Question: I am new to WPF/Xaml and searched for this issue I am facing but found it tough. Requesting some help on this.
I need to display usercontrols (DATABOUND) (horizontally) inside a panel/listview so that they wrap when the width of listview/panel is met, with a vertical scroll bar autoshown (as in figure).

so far I have this code.
'''
<ListView Grid.Row="3"
ItemsSource="{Binding Controls}"
VerticalAlignment="Bottom" Background="{x:Null}" BorderBrush="{x:Null}"
>
<ListView.ItemsPanel>
<ItemsPanelTemplate>
<StackPanel Orientation="Horizontal" Margin="0,0,0,10"></StackPanel>
</ItemsPanelTemplate>
</ListView.ItemsPanel>
<ListView.ItemContainerStyle>
<Style TargetType="ListViewItem">
<Setter Property="VerticalContentAlignment" Value="Bottom"/>
<Setter Property="Focusable" Value="False" />
</Style>
</ListView.ItemContainerStyle>
<!--<ListView.ItemTemplate>
<DataTemplate>
<ContentControl Content="{Binding}" VerticalContentAlignment="Bottom"/>
</DataTemplate>
</ListView.ItemTemplate>-->
</ListView>
'''
I have even tried the below code. Yes, it wraps but no scrollbar appears!
'''
<ItemsControl Grid.Row="3"
Width="100" Height="200"
ItemsSource="{Binding Controls}"
VerticalAlignment="Bottom" Background="{x:Null}" BorderBrush="{x:Null}"
>
<ItemsControl.ItemsPanel>
<ItemsPanelTemplate>
<WrapPanel Orientation="Horizontal" Margin="0,0,0,10"></WrapPanel>
</ItemsPanelTemplate>
</ItemsControl.ItemsPanel>
</ItemsControl>
'''
Note: I am okay with any control that makes this happens. Not necessarily be a listview.
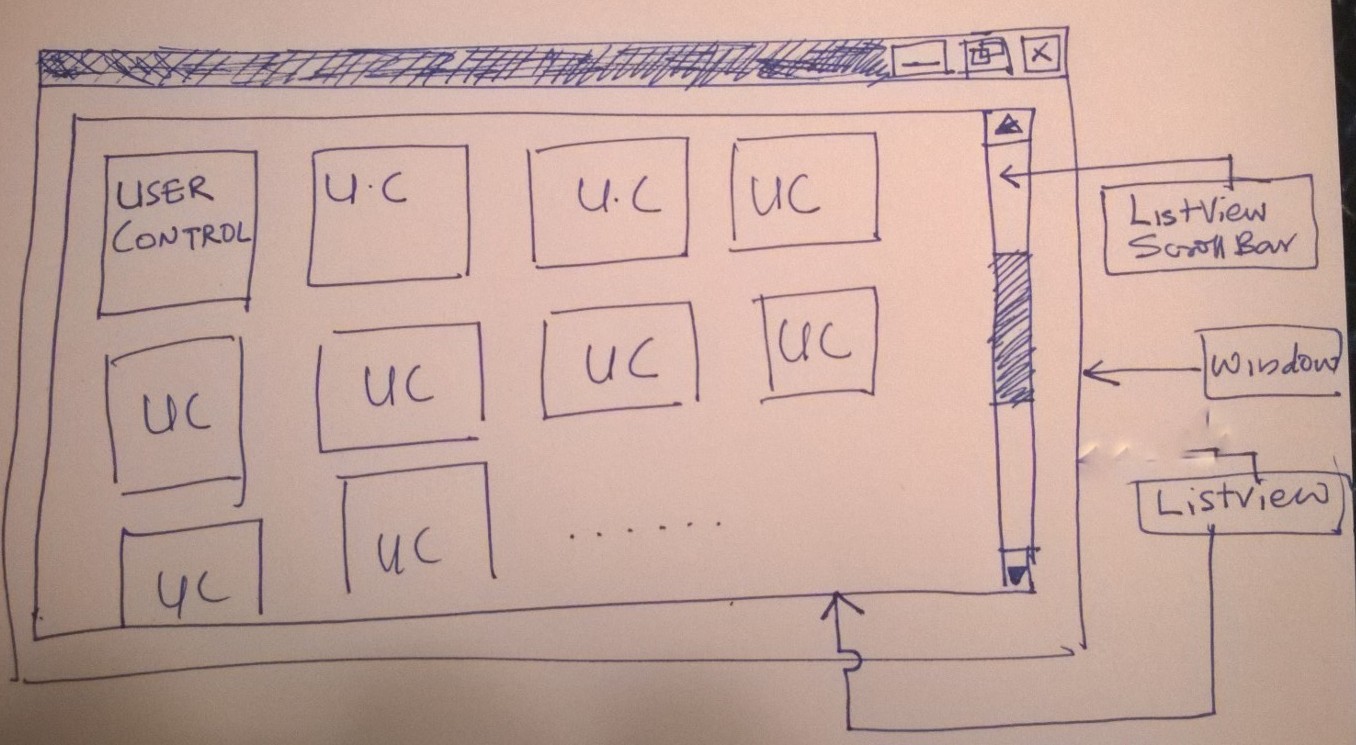
Answer: To wrap items you need to set 'ItemsPanel' to 'WrapPanel', like in second example, but you may need to disable horizontal scrolling on 'ListView':
'''
<ListView ScrollViewer.HorizontalScrollBarVisibility="Disabled" .../>
'''
also, if you want to use 'ItemsControl' then 'ScrollViewer' is not part of default 'Template', like for 'ListView', so you'll need to wrap in in 'ScrollViewer'
'''
<ScrollViewer Grid.Row="3">
<ItemsControl ...>
<!-- .... -->
</ItemsControl>
</ScrollViewer>
'''
and don't forget to move 'Grid.Row="3"' from 'ItemsControl' definition to 'ScrollViewer'